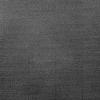
Atmospheric dust classification: dusty